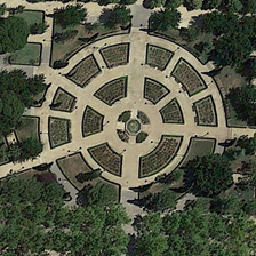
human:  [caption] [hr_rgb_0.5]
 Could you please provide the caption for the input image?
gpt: Green pine trees surround the circular square.

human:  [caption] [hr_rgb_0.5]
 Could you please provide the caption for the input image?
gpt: Many green trees are around a square circle.

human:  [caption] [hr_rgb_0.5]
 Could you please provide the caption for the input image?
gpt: Many green trees are around the circle of circles.

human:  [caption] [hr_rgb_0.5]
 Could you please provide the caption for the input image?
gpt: Many green trees surround a circular square.

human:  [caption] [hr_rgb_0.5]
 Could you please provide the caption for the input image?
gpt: Many green trees are in the REDOR of a square circle.